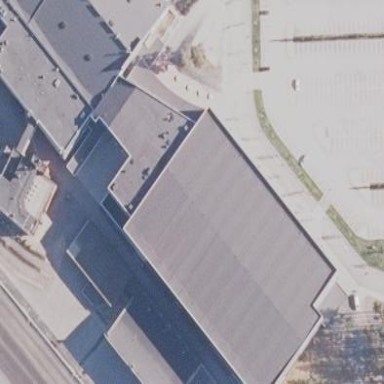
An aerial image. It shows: Public building.